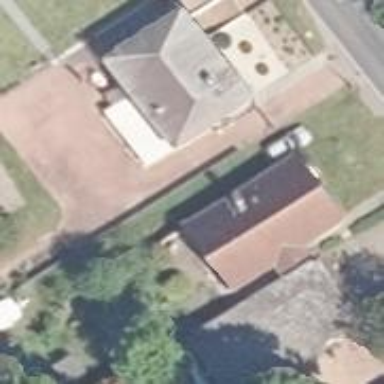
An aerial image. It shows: Simple and straightforward house.